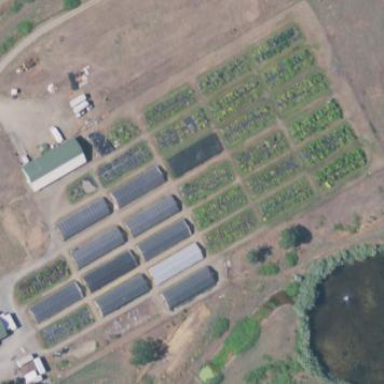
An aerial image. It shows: Plant nursery.